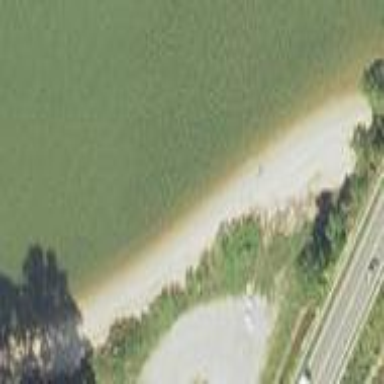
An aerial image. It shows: Sandy beach with natural surroundings.